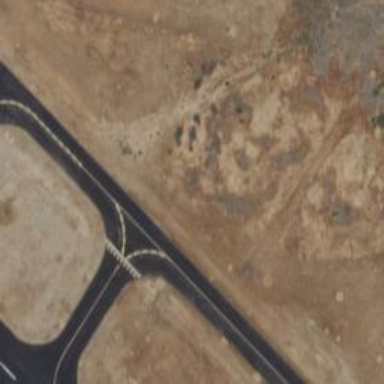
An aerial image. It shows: Taxiway at the airport with asphalt surface.